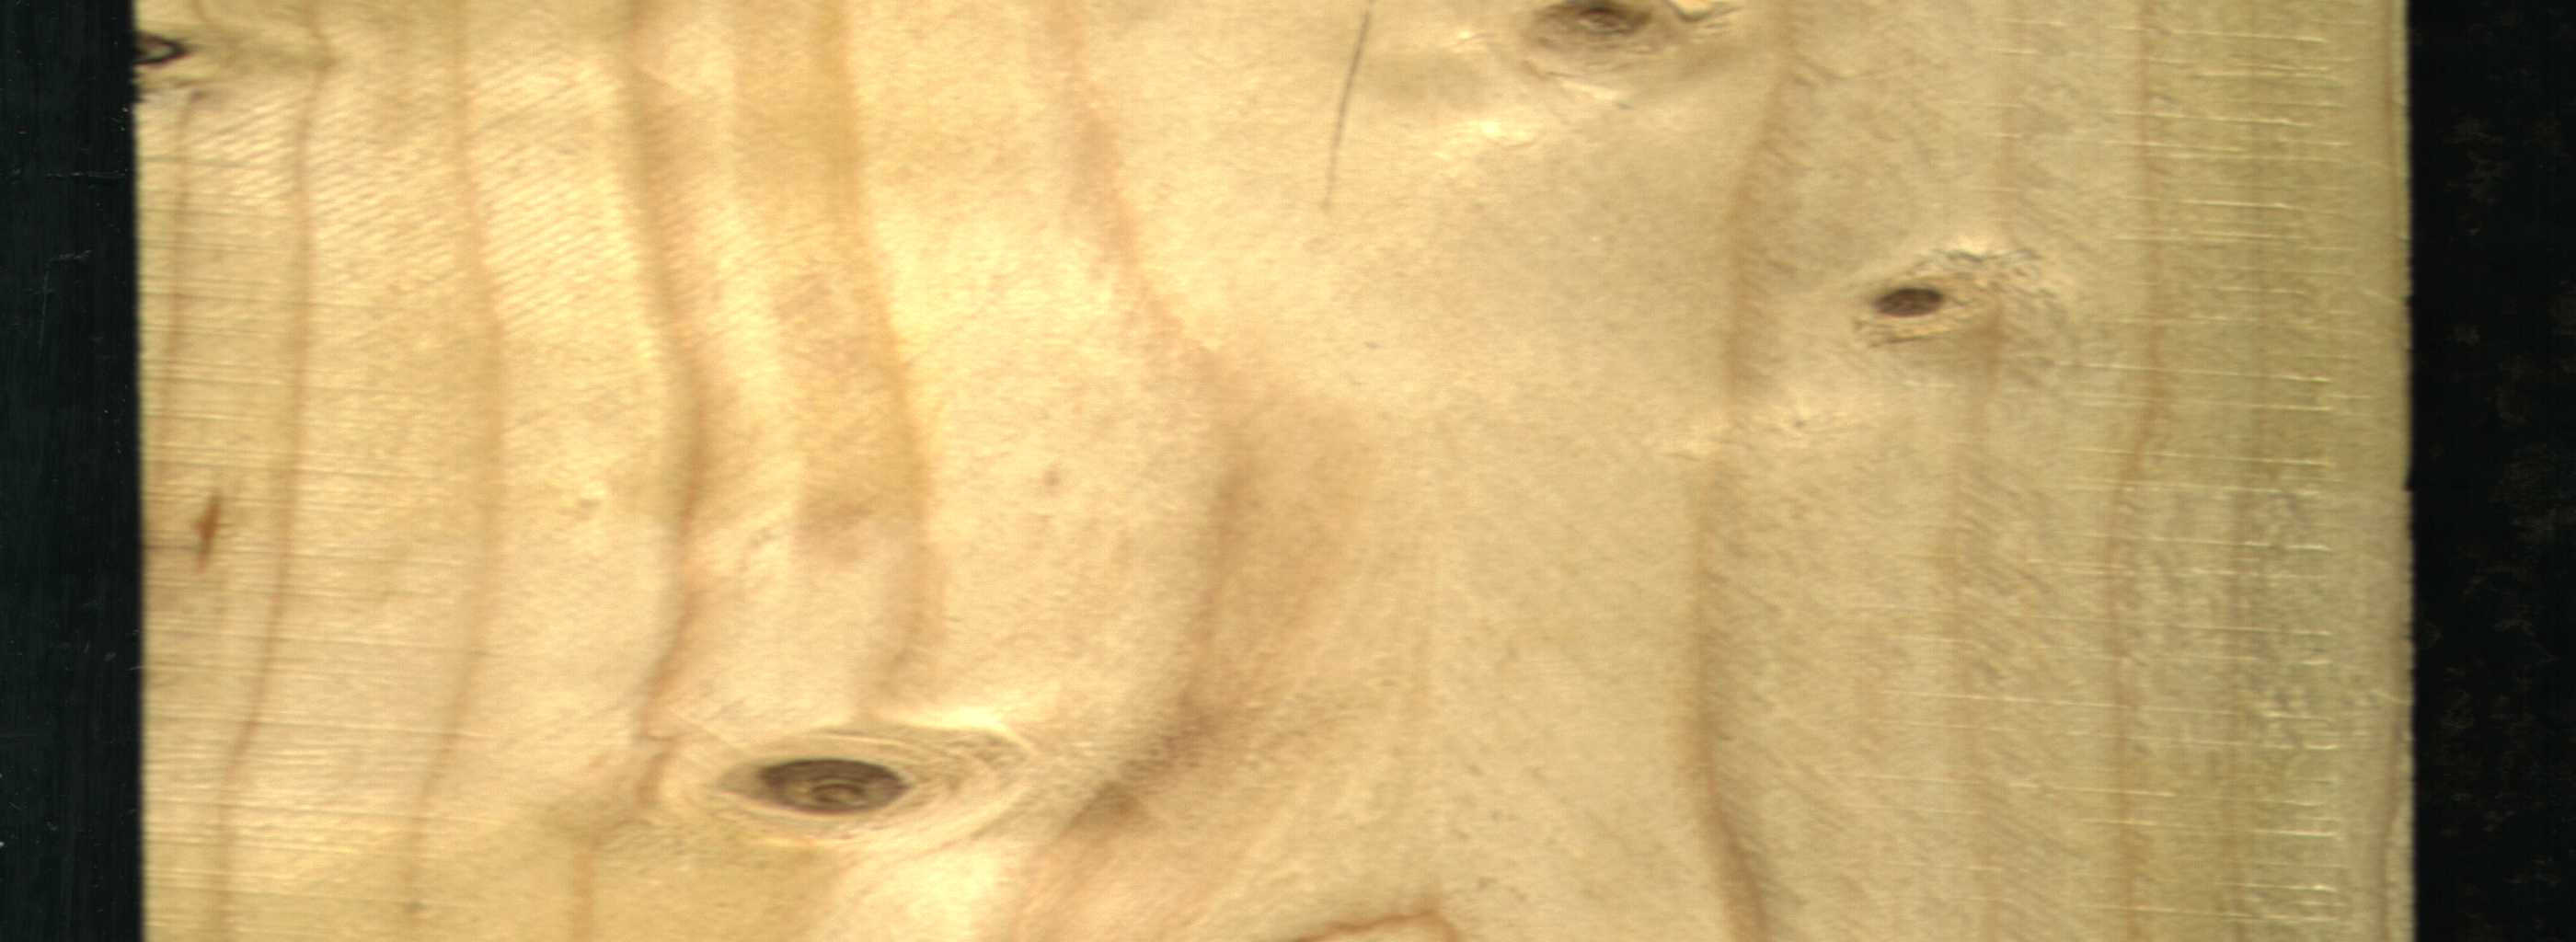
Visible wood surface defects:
Crack
Live_Knot
Live_Knot
Live_Knot
Live_Knot